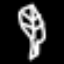
Label: leaf